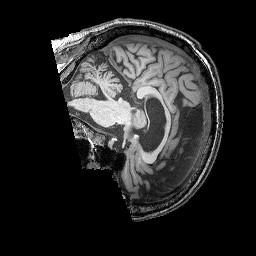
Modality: T1w
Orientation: sagittal
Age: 73
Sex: male
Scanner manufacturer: siemens
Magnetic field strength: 3 T
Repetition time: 2.25 s
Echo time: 0.00415 s